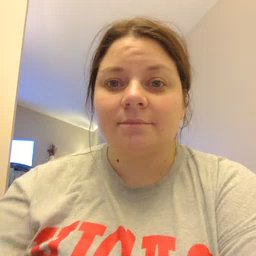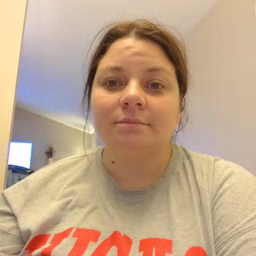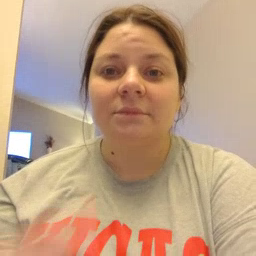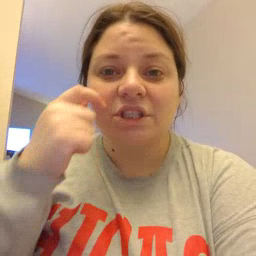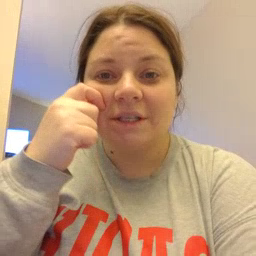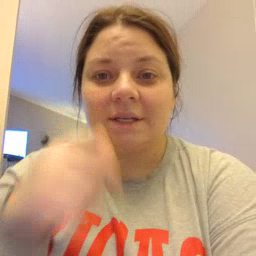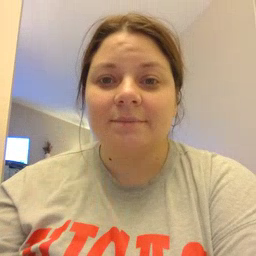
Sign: cheek